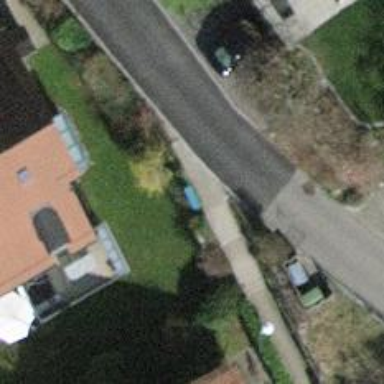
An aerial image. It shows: Footway surfaced with paving stones.